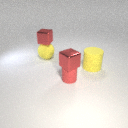
large yellow rubber cylinder behind small red rubber cylinder